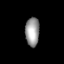
Tissue: lung
Cell type: Endothelial cells
Senescence score: 0.5573
Nuclear area (px): 394
Mean DAPI intensity: 154.652